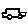
Label: car